Field crop: maize
Growth stage: 2
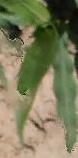
Species: maize